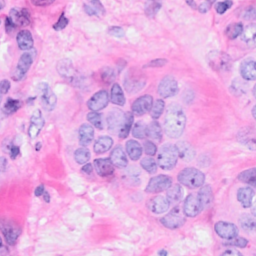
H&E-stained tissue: Breast